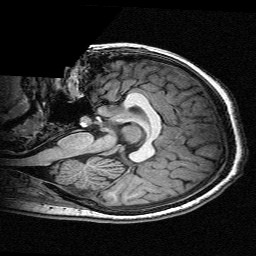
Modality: T1w
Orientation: sagittal
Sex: female
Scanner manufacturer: siemens
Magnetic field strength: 3 T
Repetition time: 2.3 s
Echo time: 0.00336 s